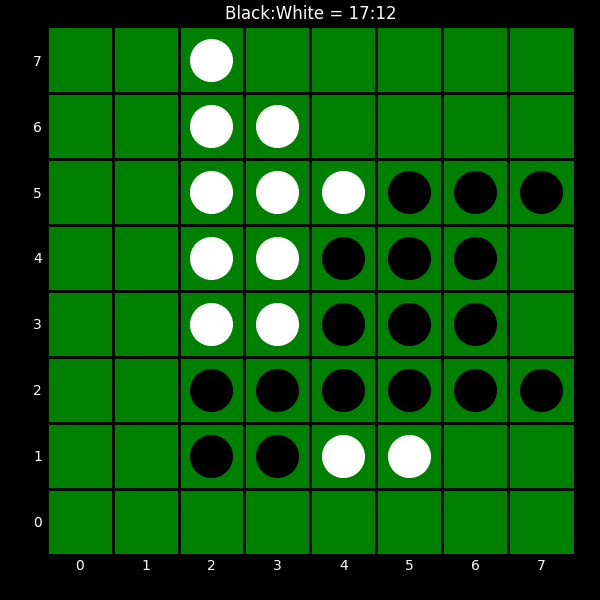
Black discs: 17
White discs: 12